A spectrogram of one vibration snapshot from a rotating-machine test bench is shown (time on one axis, frequency on the other). What is the most likely rotor condition (normal, misalignment, unbalance, looseness)?
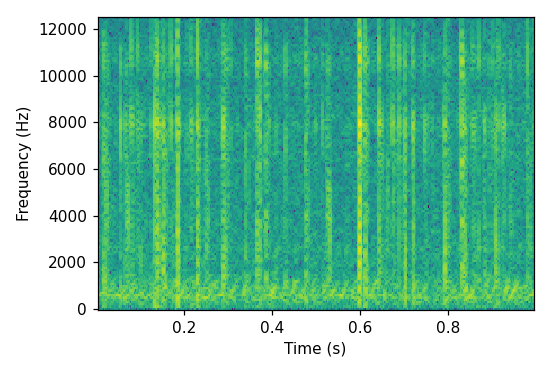
Answer: normal